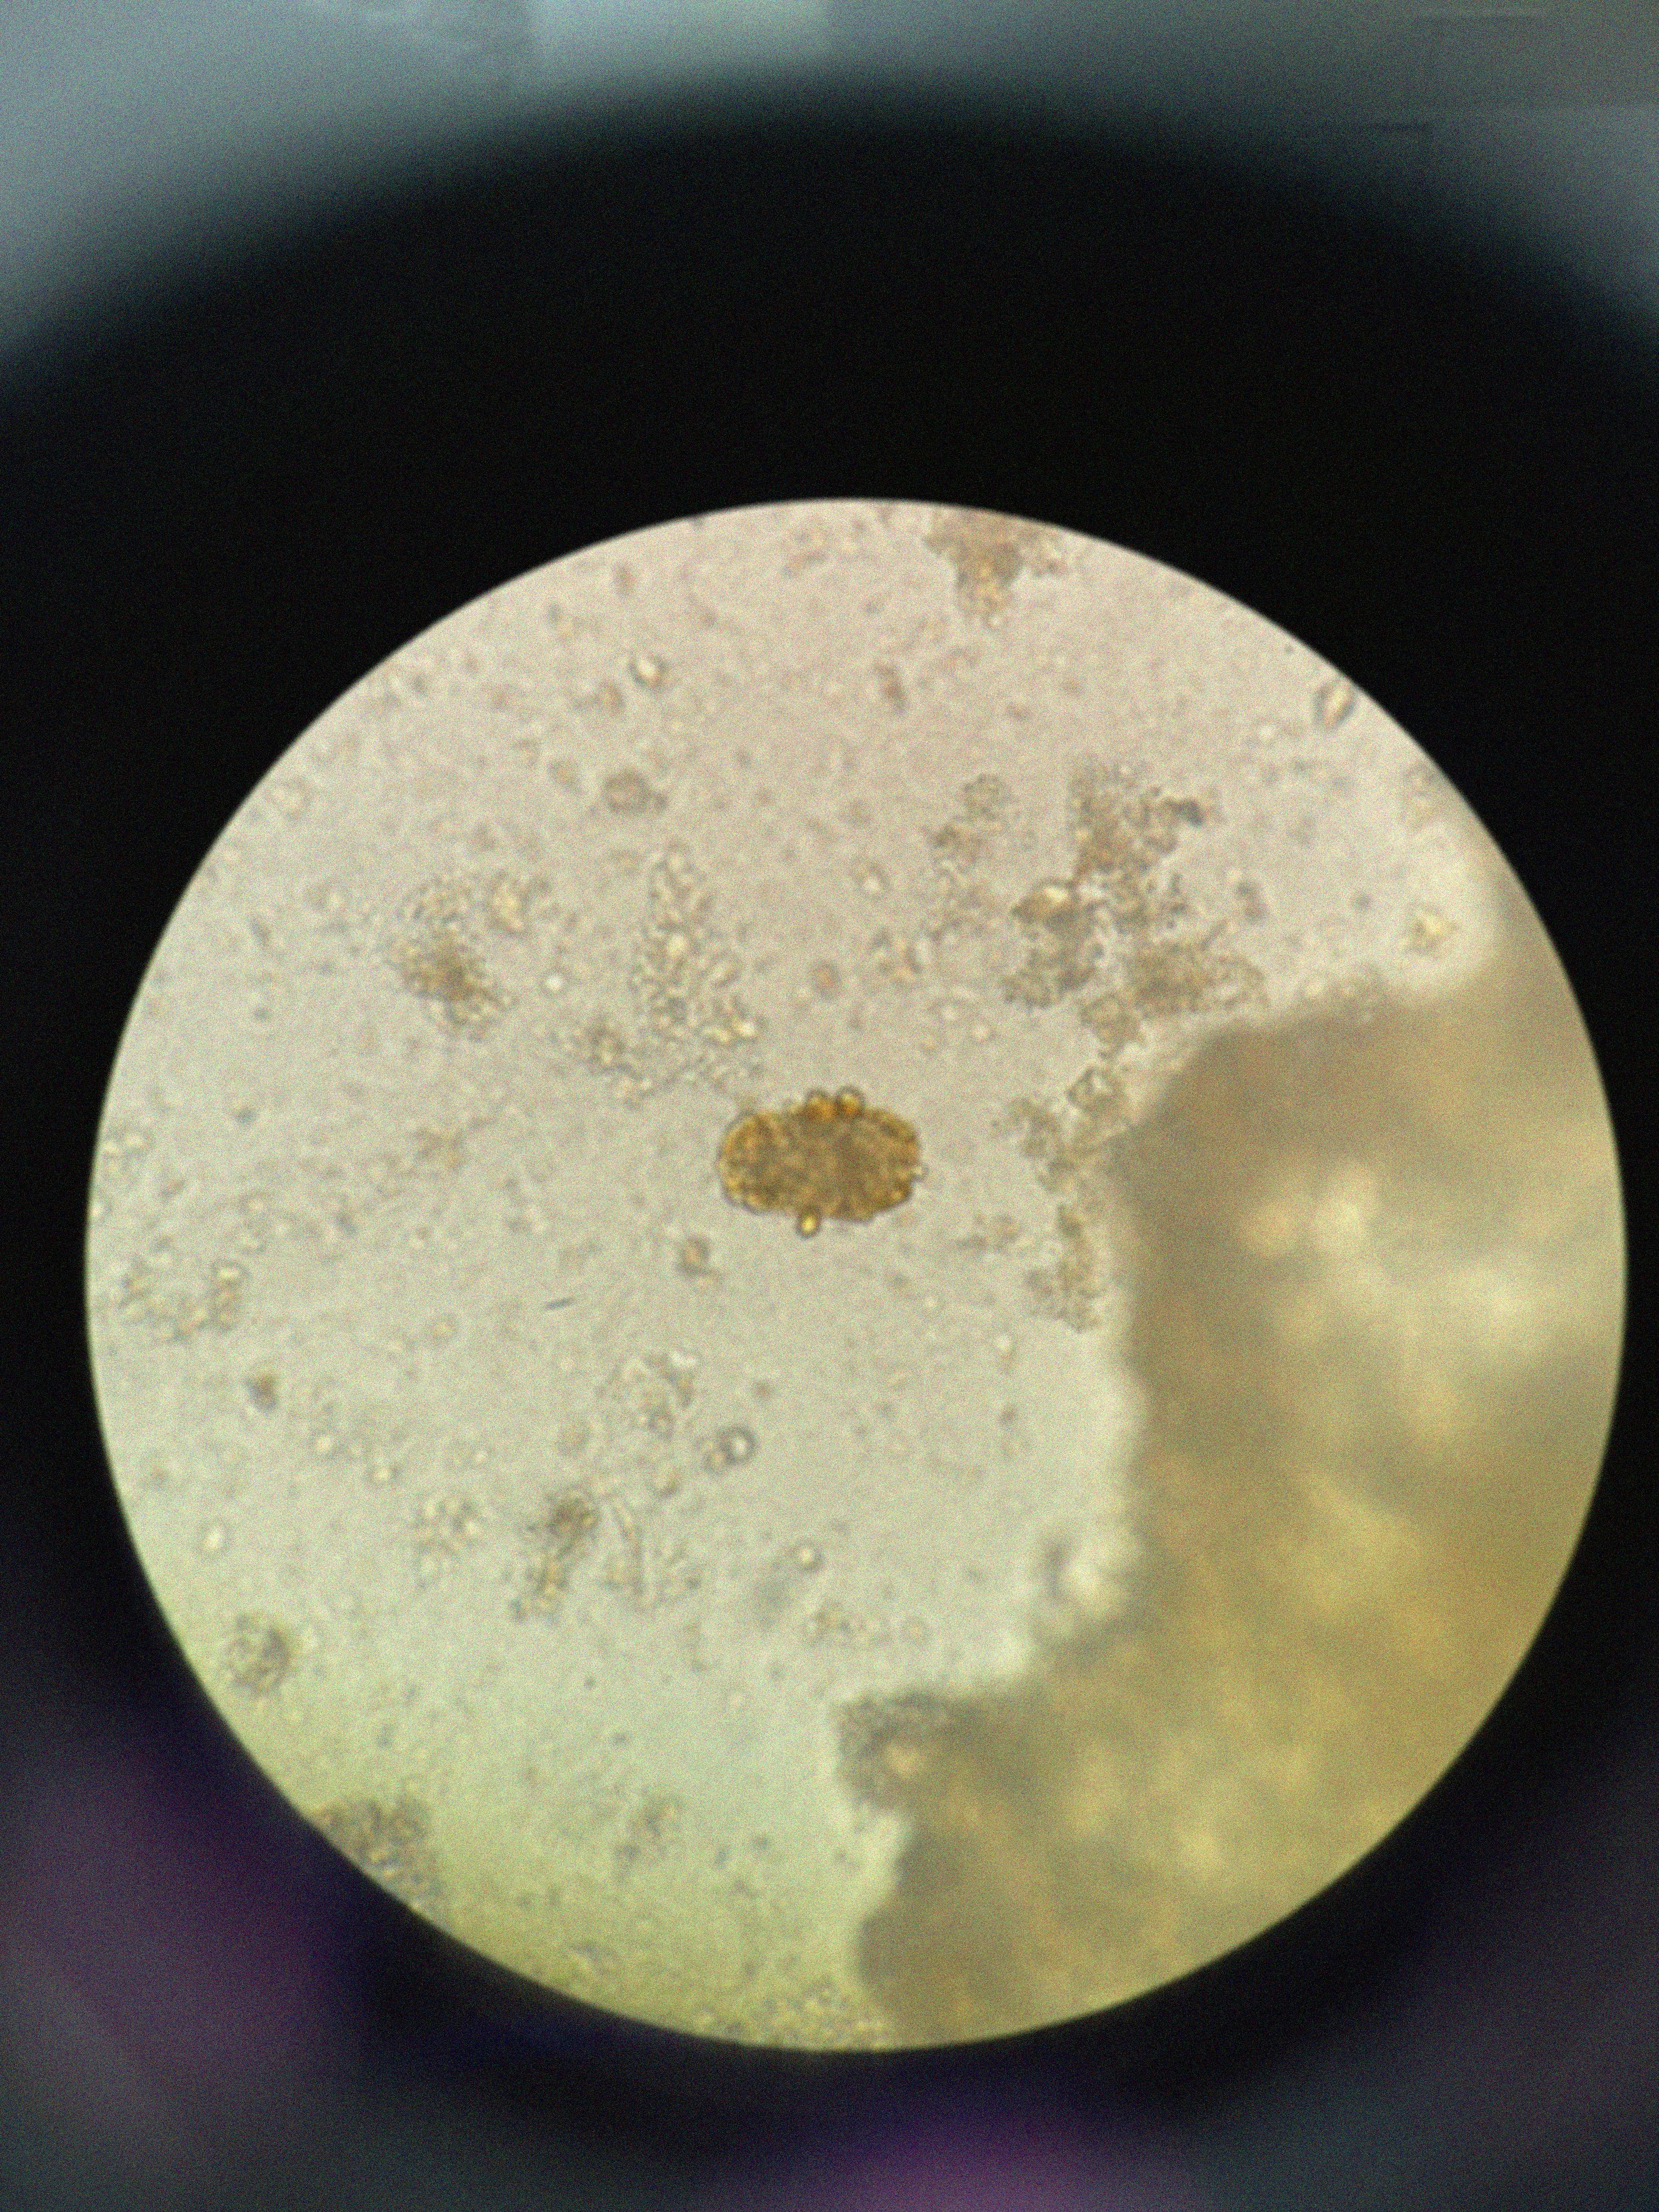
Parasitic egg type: Ascaris lumbricoides